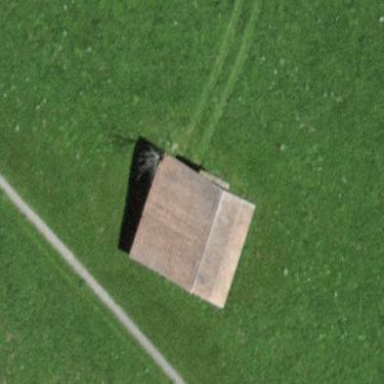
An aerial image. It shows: Barn.